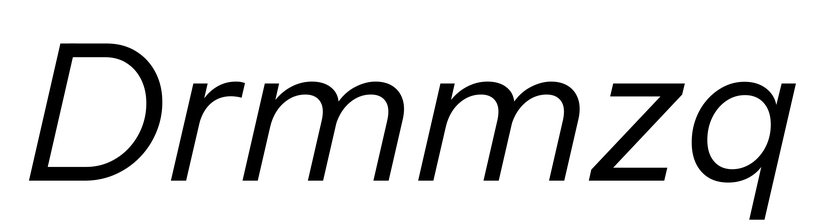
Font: InstrumentSans-Italic_Italic